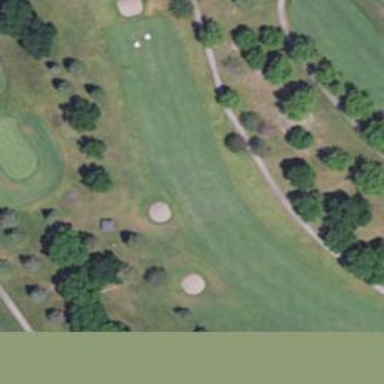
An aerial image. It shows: Golf hole.